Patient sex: F
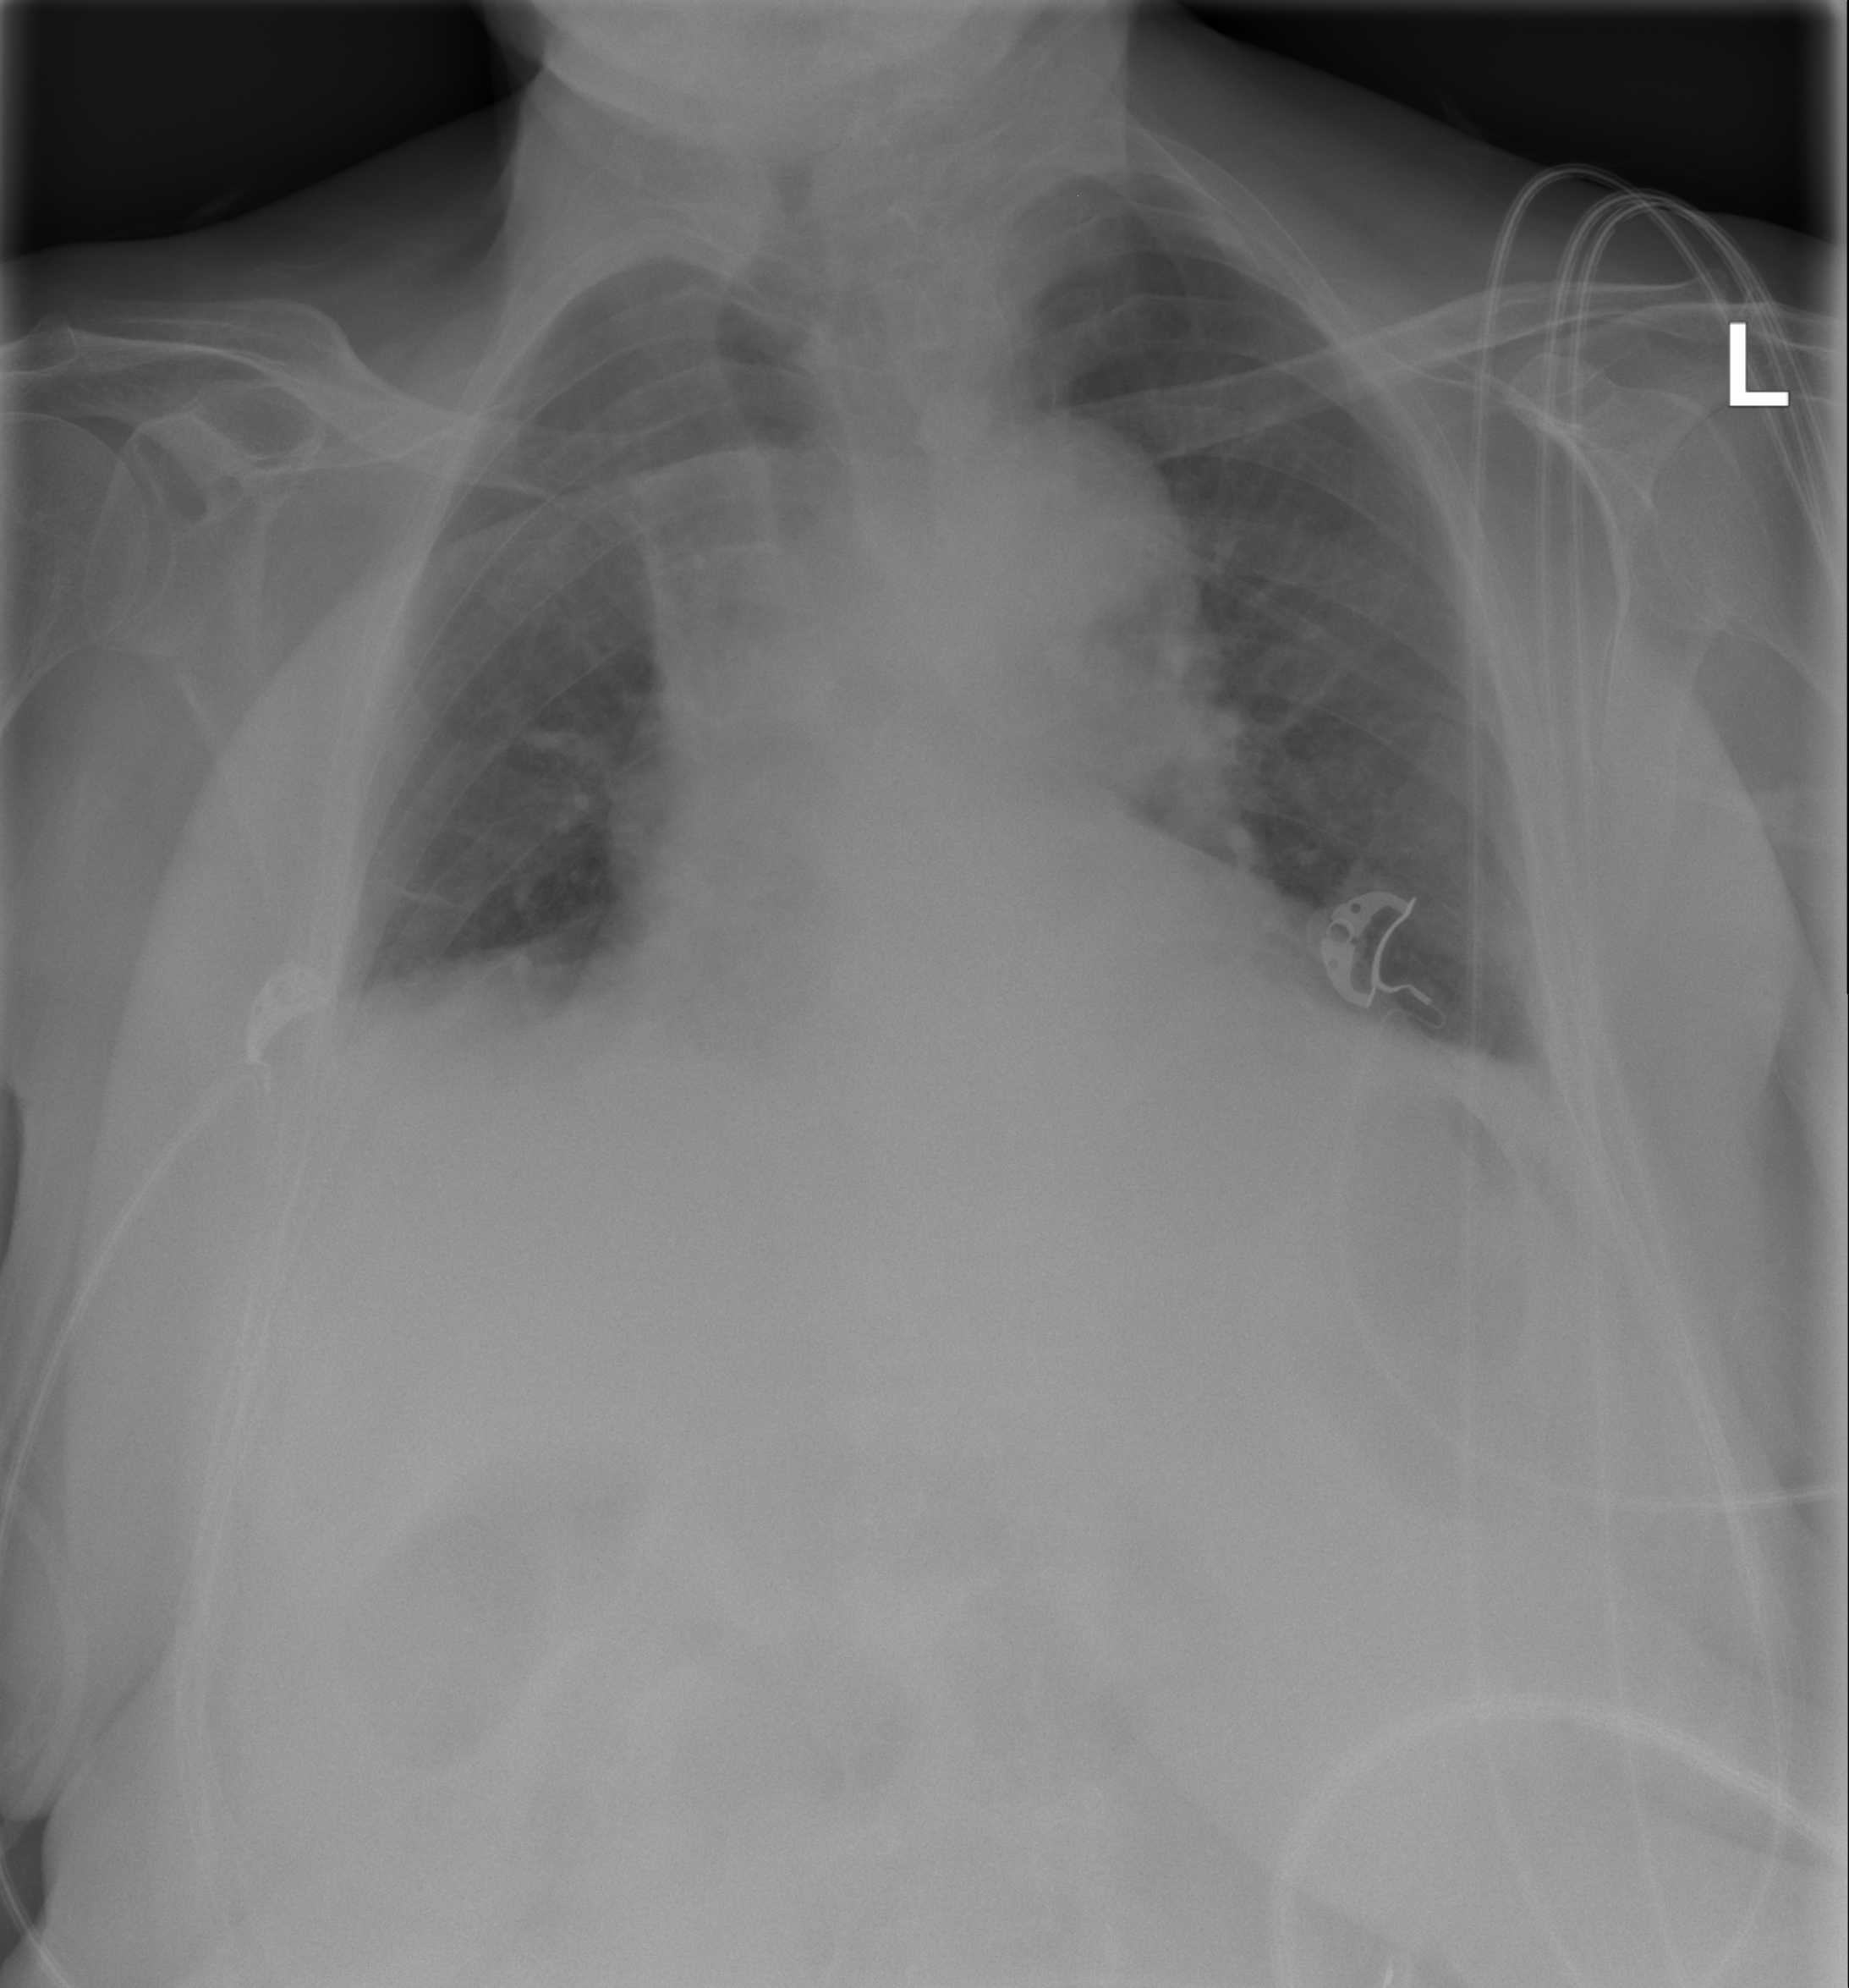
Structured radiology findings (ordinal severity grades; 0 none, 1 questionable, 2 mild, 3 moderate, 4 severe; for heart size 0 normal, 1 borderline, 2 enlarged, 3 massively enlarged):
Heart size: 1
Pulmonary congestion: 2
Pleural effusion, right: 2
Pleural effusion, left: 2
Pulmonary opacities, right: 0
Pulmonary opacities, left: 0
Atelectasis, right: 2
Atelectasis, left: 2